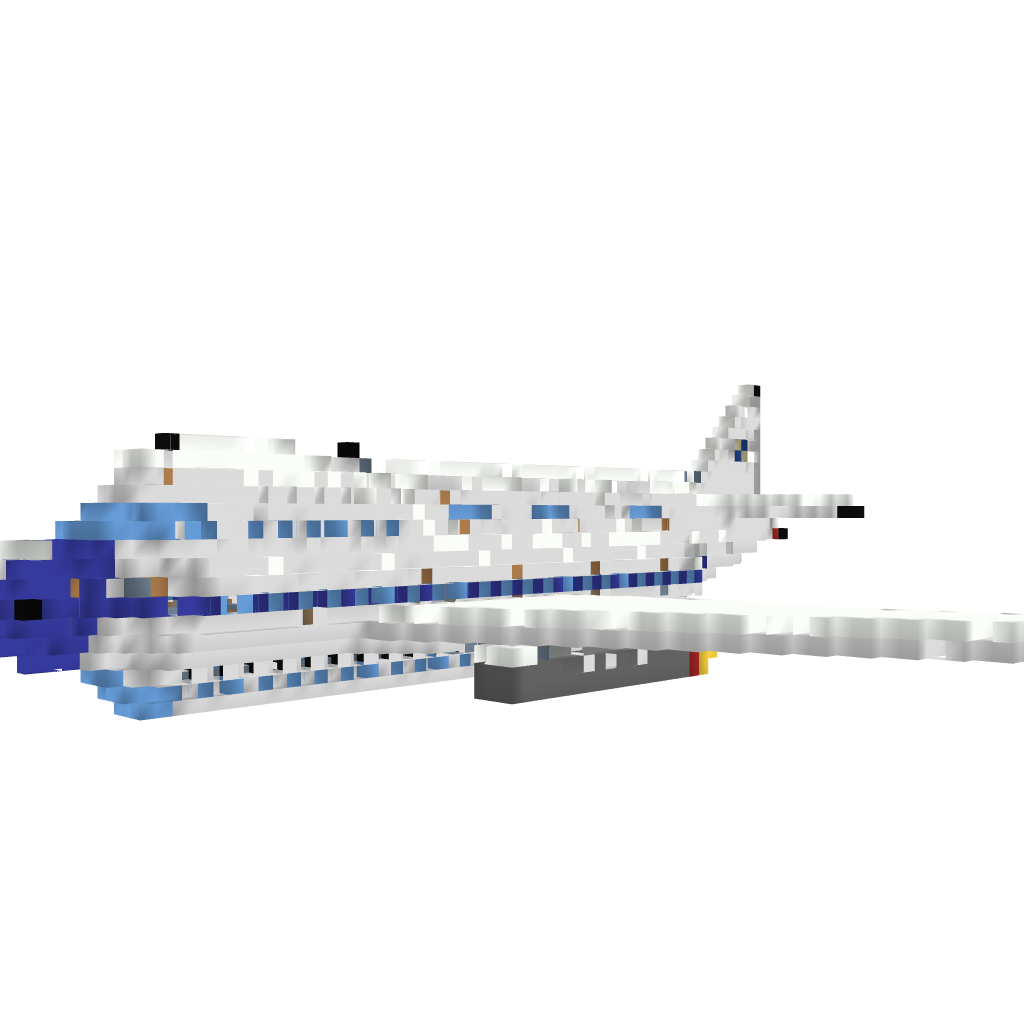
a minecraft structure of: Jumbo Jet